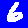
Digit: 6